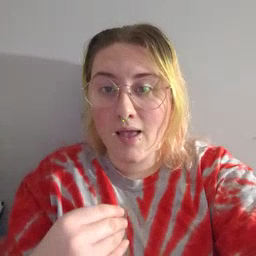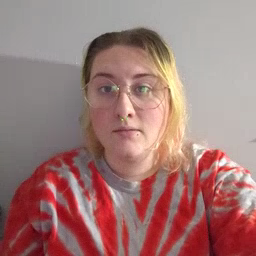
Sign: white